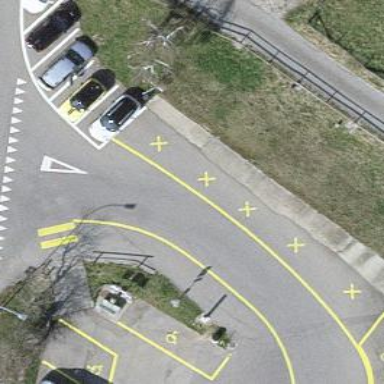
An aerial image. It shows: Public transport stop position.